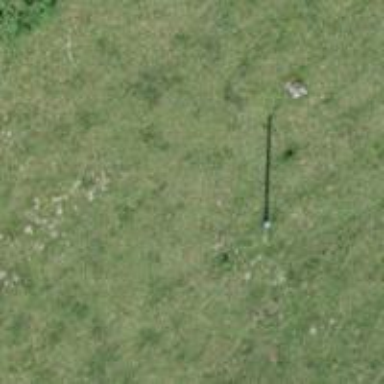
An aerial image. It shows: Power pole.